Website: apple
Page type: billing-address
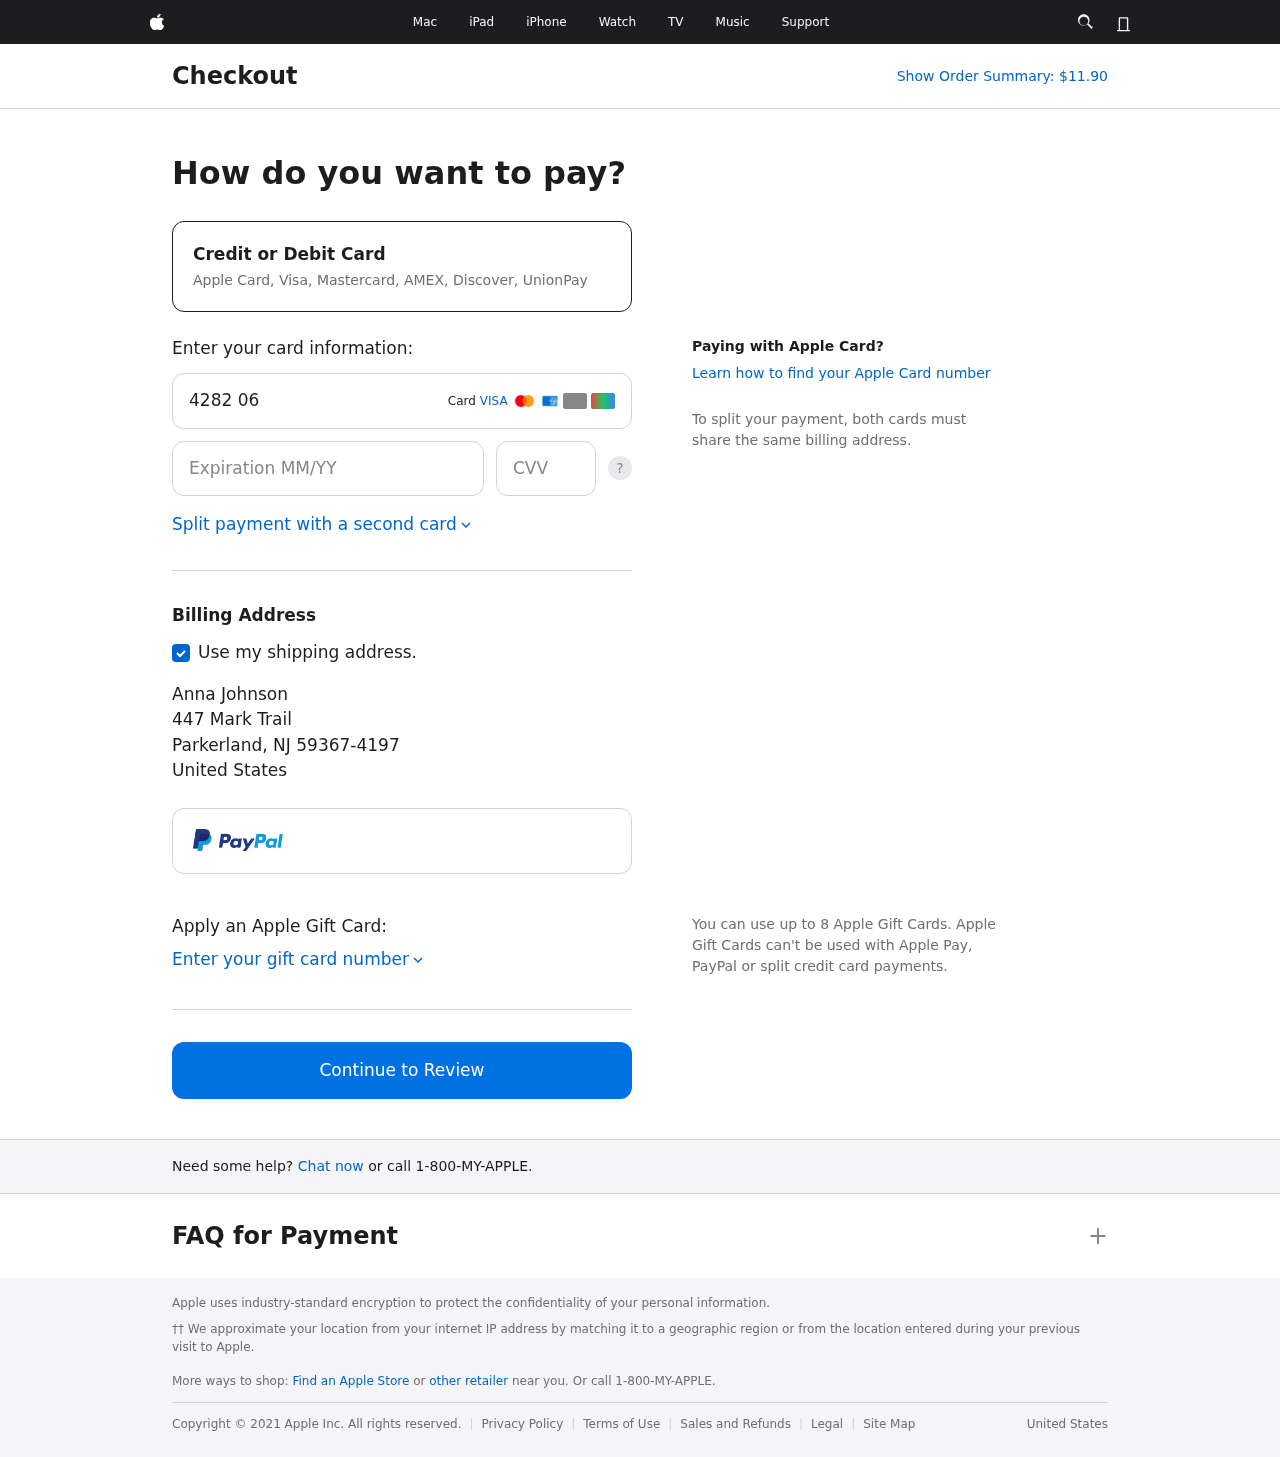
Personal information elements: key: PII_CARD_CVV
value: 663
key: PII_CARD_EXPIRY
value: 02/27
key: PII_CARD_NUMBER
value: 4282 0663 5177 0013
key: PII_CITY
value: Parkerland
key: PII_COUNTRY
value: United States
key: PII_FULLNAME
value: Anna Johnson
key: PII_POSTCODE_FULL
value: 59367-4197
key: PII_STATE_ABBR
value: NJ
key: PII_STREET
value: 447 Mark Trail
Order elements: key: ORDER_TOTAL
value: Show Order Summary: $11.90